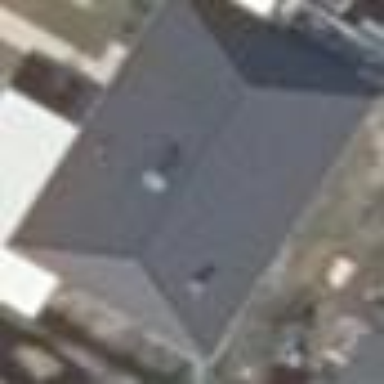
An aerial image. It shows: Simple house.